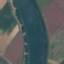
Land use / land cover: River